Question: I have a dgrid connected to a store with a very large data set. (Currently over 137,000 rows). I expect there to be a delay. When I first connected the store - the data populated the dgrid. However I keep getting a pipe break now. I didn't change anything between it working and not working. Currently this is running on a virtual machine. I have three separate clone testing environments, all virtual machines. And I get the same issue with all of them (pipe break). I created the clones BEFORE they started breaking in each one. I get an (errno 32) broken pipe message or nothing - it just keeps trying to load but not.
I am using FireFox, Dojo 1.10 - OnDemandGrid. Does the same thing in Google.
When the dgrid WAS working I had some issues with it locking up the browser every time I tried to scroll using the scroll bar or if I did a search on the data.
Any recommendations? I can give more information if needed.
ADDED NOTE: I have also tried Grid and Pagination - and doing smaller amounts of data. I consistently get a broken pipe message now.

Now I'm getting this endless GET request in the browser when trying to load data.
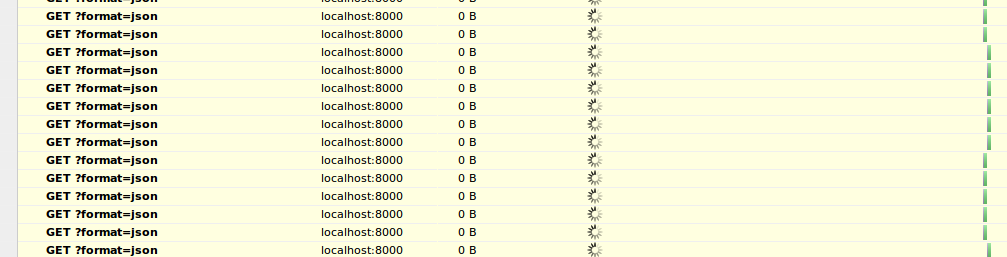
Answer: I don't really know what is wrong per sey, but I would imagine that you are having memory issues.
I was using Gridx with about 15,000 rows and had lots of problems with memory until I implemented the JSONRest store.
For so many rows, I would strongly recommend to use RESTful if you can.